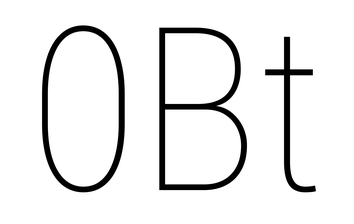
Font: Roboto_Condensed_Thin